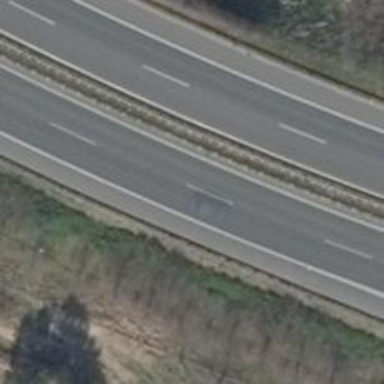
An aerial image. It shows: This is trunk highway with motorroad.